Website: apple
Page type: address-validator
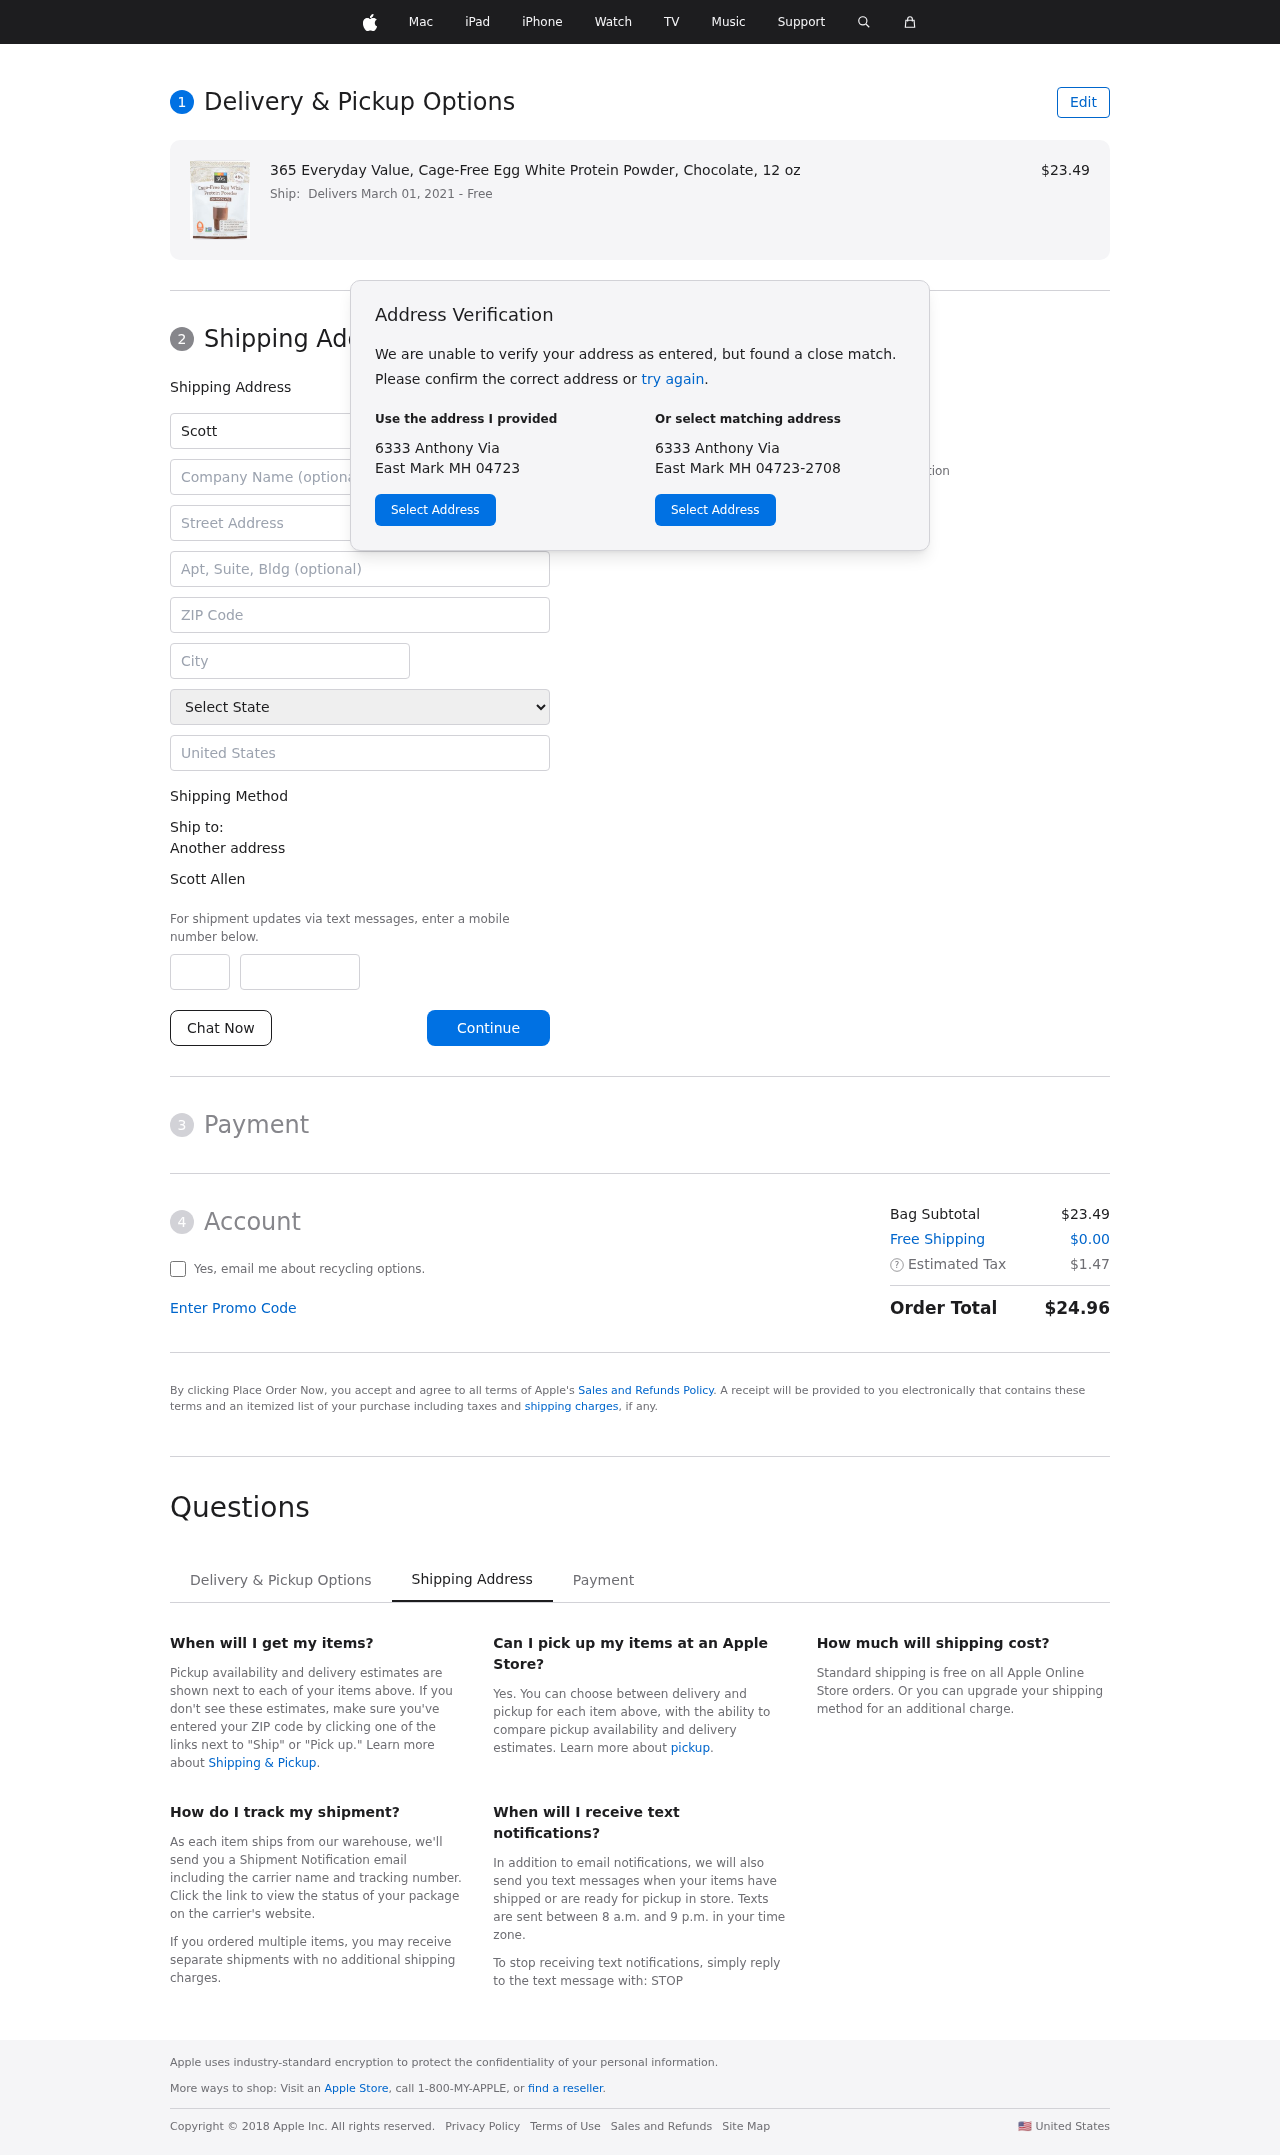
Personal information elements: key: PII_CITY
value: East Mark
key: PII_COMPANY
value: Clark Ltd
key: PII_COUNTRY
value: United States
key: PII_FIRSTNAME
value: Scott
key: PII_FULLNAME
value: Scott Allen
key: PII_LASTNAME
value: Allen
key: PII_PHONE_AREA
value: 385
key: PII_PHONE_SUFFIX
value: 4209
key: PII_POSTCODE
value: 04723
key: PII_STATE
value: MH
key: PII_STREET
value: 6333 Anthony Via
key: PII_CITY_STATE_ZIP
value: East Mark MH 04723
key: PII_STATE_ABBR
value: MH
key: PII_POSTCODE_FULL
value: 04723
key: PII_POSTCODE_NUMERIC
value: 4723
Product elements: key: PRODUCT1_NAME
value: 365 Everyday Value, Cage-Free Egg White Protein Powder, Chocolate, 12 oz
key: PRODUCT1_PRICE
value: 23.49
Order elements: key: ORDER_DELIVERY_DATE
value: Delivers March 01, 2021
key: ORDER_SUBTOTAL
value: $23.49
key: ORDER_SHIPPING_COST
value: $0.00
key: ORDER_TAX
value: $1.47
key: ORDER_TOTAL
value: $24.96